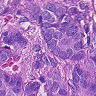
Metastatic tissue present: yes